九年级 · 计数
某学习小组做 “用频率估计概率” 的试验时, 统计了某一结果出现的频率, 绘制了如图所示折线统计图, 则符合这一结果的试验最有可能的是( )

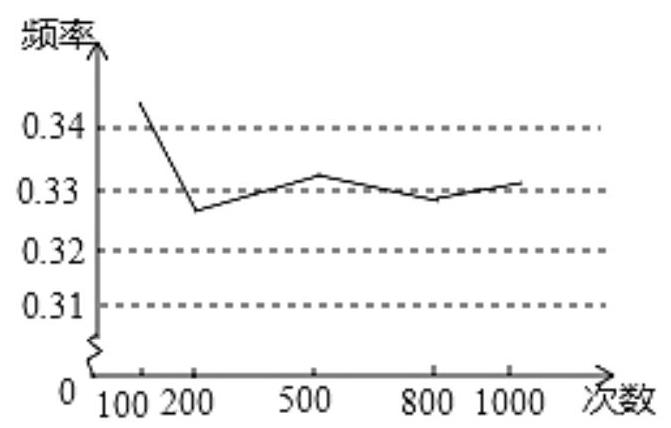
A. 不透明袋中装有大小和质地都相同的 1 个红球和 2 个黄球，从中随机取一个，取到红球

B. 任意写一个整数, 它能被2整除

C. 掷一枚正六面体的骰子，出现1点朝上

D. 先后两次掷一枚质地均匀的硬币, 两次都出现反面

第 II 卷（非选择题）


答案: A
解析: 解： $A$ 、不透明袋中装有大小和质地都相同的 1 个红球和 2 个黄球, 从中随机取一个, 取到红球的概率 $\frac{1}{1+2}=\frac{1}{3} \approx 0.33$, 符合题意;

B、任意写一个整数, 它能 2 被整除的概率为 $\frac{1}{2}$, 不符合题意;

C、掷一个质地均匀的正六面体骰子, 出现 1 点朝上的概率为 $\frac{1}{6} \approx 0.17$, 不符合题意;

D、先后两次掷一枚质地均匀的硬币, 两次都出现反面的概率是 $\frac{1}{4}$, 不符合题意;

故选: $A$.

根据统计图可知, 试验结果在 0.33 附近波动, 即其概率 $P \approx 0.33$, 计算四个选项的概率, 约为 0.33 者即为正确答案.

此题考查了利用频率估计概率, 大量反复试验下频率稳定值即概率. 用到的知识点为: 频率=所求情况数与总情况数之比.